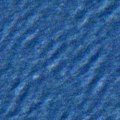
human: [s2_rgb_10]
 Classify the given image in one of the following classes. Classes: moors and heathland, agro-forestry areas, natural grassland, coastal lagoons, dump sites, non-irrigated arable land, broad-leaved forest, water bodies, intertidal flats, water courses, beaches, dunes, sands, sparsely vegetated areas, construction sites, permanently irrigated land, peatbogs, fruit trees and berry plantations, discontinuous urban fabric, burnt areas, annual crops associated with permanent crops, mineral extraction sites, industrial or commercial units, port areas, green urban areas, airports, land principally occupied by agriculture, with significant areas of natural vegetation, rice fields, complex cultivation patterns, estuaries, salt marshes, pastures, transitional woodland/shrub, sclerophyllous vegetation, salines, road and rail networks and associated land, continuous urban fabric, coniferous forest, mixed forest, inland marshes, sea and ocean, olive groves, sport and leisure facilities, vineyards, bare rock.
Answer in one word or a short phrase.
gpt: sea and ocean